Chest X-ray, PA view. Patient: 69 years old, sex M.
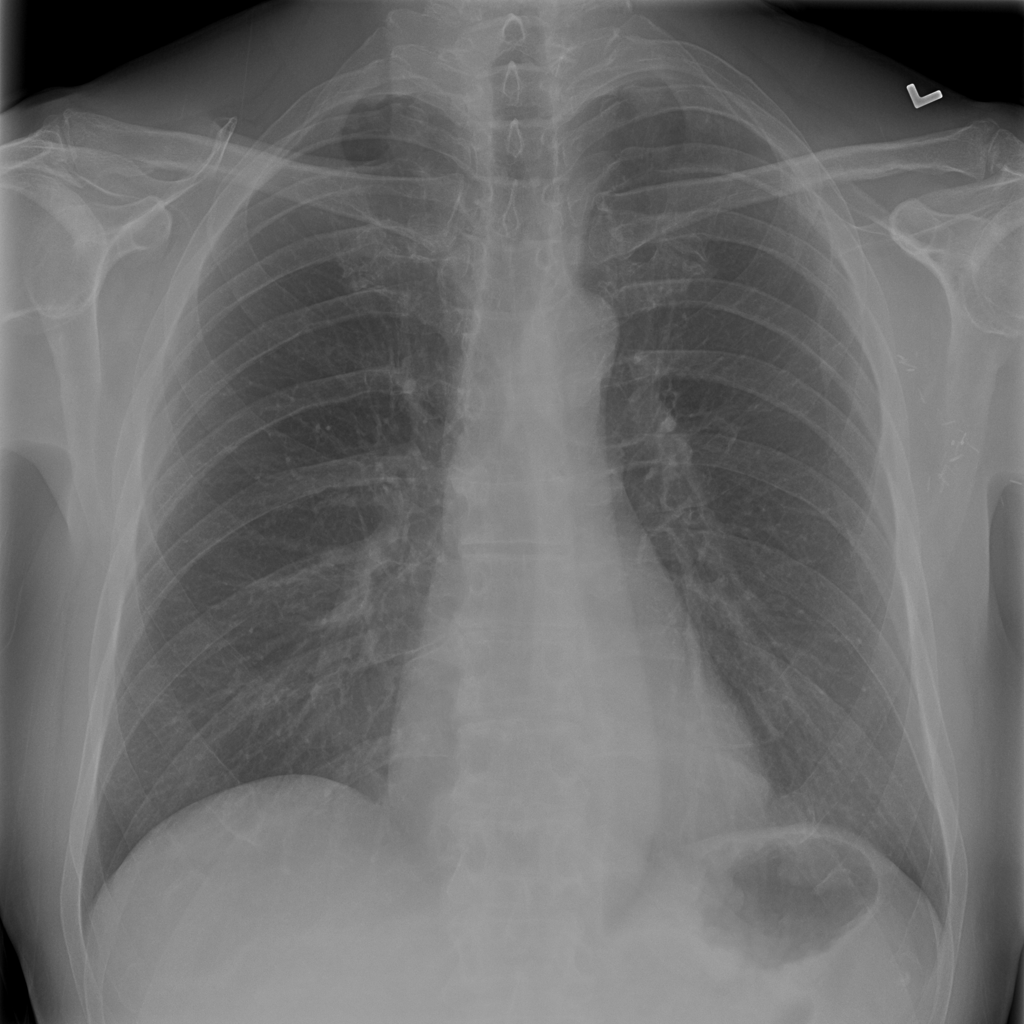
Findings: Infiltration